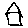
Label: house